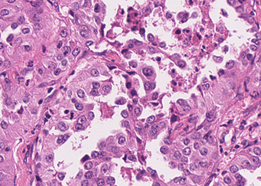
Tumor epithelial tissue: yes
Tumor-associated stroma tissue: yes
Normal tissue: no